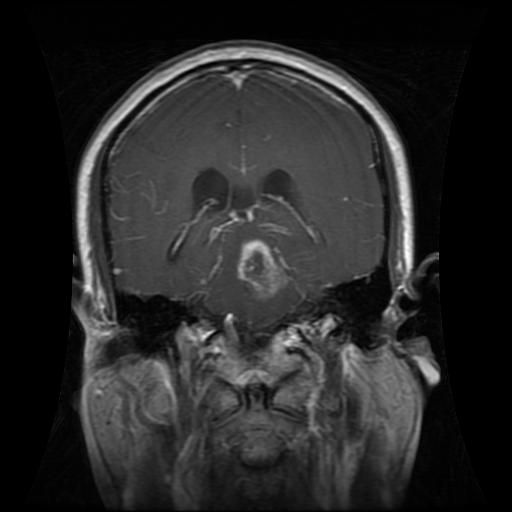
Label: glioma